Question: My site's homepage has a complex query that looks like this:
'''
SELECT karmalog.*, image.title as img_title, image.date_uploaded, imagefile.file_name as img_filename, imagefile.width as img_width, imagefile.height as img_height, imagefile.transferred as img_transferred, u1.uname as usr_name1, u2.uname as usr_name2, u1.avat_url as usr_avaturl1, u2.avat_url as usr_avaturl2, class.title as class_title,forum.id as f_id, forum.name as f_name, forum.icon, forumtopic.id as ft_id, forumtopic.subject
FROM karmalog
LEFT JOIN image on karmalog.event_type = 'image' and karmalog.object_id = image.id
LEFT JOIN imagefile on karmalog.object_id = imagefile.image_id and imagefile.type = 'smallthumb'
LEFT JOIN class on karmalog.event_type = 'class' and karmalog.object_id = class.num
LEFT JOIN user as u1 on karmalog.user_id = u1.id
LEFT JOIN user as u2 on karmalog.user_sec_id = u2.id
LEFT JOIN forumtopic on karmalog.object_id = forumtopic.id and karmalog.event IN ('FORUM_REPLY','FORUM_CREATE')
LEFT JOIN forum on forumtopic.forum_id = forum.id
WHERE karmalog.event IN ('EDIT_PROFILE','FAV_IMG_ADD','FOLLOW','COM_POST','IMG_UPLOAD','IMG_VOTE','LIST_VOTE','JOIN','CLASS_UP','CLASS_DOWN','LIST_CREATE','FORUM_REPLY','FORUM_CREATE','FORUM_SUBSCRIBE')
AND karmalog.delete=0
ORDER BY karmalog.date_created DESC, karmalog.id DESC
LIMIT 0,13
'''
I won't bore you with the exact details, but a short explanation: Basically this is a list of events that happened in the system, kind of like a stream. A event can be of several types and based on its type it needs to join in specific data from various tables.
Currently, this query takes 2 seconds to run but it will get slower over time as the amount of entries grows. Therefore I'm looking to optimize it. Here's the output of MYSQL explain:

My understanding of EXPLAIN is too limited to understand this. I would prefer to keep this query as is (instead of denormalizing it), yet to improve its performance using appropriate indices or other quick wins. Based on this explain output, is there anything you see that I can follow-up with?
Edit: as requested hereby the definition of the karmalog table:
'''
CREATE TABLE 'karmalog' (
'id' int(11) NOT NULL auto_increment,
'guid' char(36) default NULL,
'user_id' int(11) default NULL,
'user_sec_id' int(11) default NULL,
'event' enum('EDIT_PROFILE','EDIT_AVATAR','EDIT_EMAIL','EDIT_PASSWORD','FAV_IMG_ADD','FAV_IMG_ADDED','FAV_IMG_REMOVE','FAV_IMG_REMOVED','FOLLOW','FOLLOWED','UNFOLLOW','UNFOLLOWED','COM_POSTED','COM_POST','COM_VOTE','COM_VOTED','IMG_VOTED','IMG_UPLOAD','LIST_CREATE','LIST_DELETE','LIST_ADMINDELETE','LIST_VOTE','LIST_VOTED','IMG_UPD','IMG_RESTORE','IMG_UPD_LIC','IMG_UPD_MOD','IMG_UPD_MODERATED','IMG_VOTE','IMG_VOTED','TAG_FAV_ADD','CLASS_DOWN','CLASS_UP','IMG_DELETE','IMG_ADMINDELETE','IMG_ADMINDELETEFAV','SET_PASSWORD','IMG_RESTORED','IMG_VIEW','FORUM_CREATE','FORUM_DELETE','FORUM_ADMINDELETE','FORUM_REPLY','FORUM_DELETEREPLY','FORUM_ADMINDELETEREPLY','FORUM_SUBSCRIBE','FORUM_UNSUBSCRIBE','TAG_INFO_EDITED','JOIN') NOT NULL,
'event_type' enum('follow','tag','image','class','list','forum','user') NOT NULL,
'active' bit(1) NOT NULL,
'delete' bit(1) NOT NULL default '',
'object_id' int(11) default NULL,
'object_cache' varchar(1024) default NULL,
'karma_delta' int(11) NOT NULL,
'gold_delta' int(11) NOT NULL,
'newkarma' int(11) NOT NULL,
'newgold' int(11) NOT NULL,
'mail_processed' bit(1) NOT NULL default '',
'date_created' timestamp NOT NULL default '0000-00-00 00:00:00',
PRIMARY KEY ('id'),
KEY 'user_id' ('user_id'),
KEY 'user_sec_id' ('user_sec_id'),
KEY 'image_id' ('object_id'),
CONSTRAINT 'user_id' FOREIGN KEY ('user_id') REFERENCES 'user' ('id') ON DELETE SET NULL,
CONSTRAINT 'user_sec_id' FOREIGN KEY ('user_sec_id') REFERENCES 'user' ('id') ON DELETE SET NULL
) ENGINE=InnoDB DEFAULT CHARSET=utf8;
'''
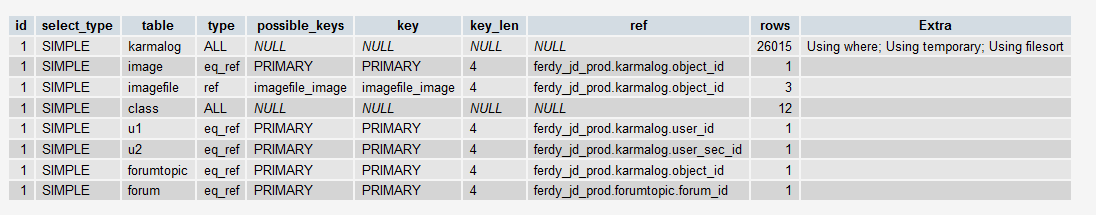
Answer: - First, you are probably missing a composite index on '(event_type, object_id)'. On second reading, disregard this. You may need such an index for other queries but not for this one (because of the 'ORDER BY ... LIMIT').- Second, you don't have an index on 'date_created' and you 'ORDER BY' this column. Add an index on this. Taking the 'WHERE' conditions in mind too, the best index may be the '(delete, date_created)' or the '(event, date_created)' or (probably best) the: '(event, delete, date_created)'.- Third, try to rewrite it like this:
(corrected):
'''
SELECT karmalog.*, image.title as img_title, image.date_uploaded, imagefile.file_name as img_filename, imagefile.width as img_width, imagefile.height as img_height, imagefile.transferred as img_transferred, u1.uname as usr_name1, u2.uname as usr_name2, u1.avat_url as usr_avaturl1, u2.avat_url as usr_avaturl2, class.title as class_title,forum.id as f_id, forum.name as f_name, forum.icon, forumtopic.id as ft_id, forumtopic.subject
FROM
( SELECT *
FROM karmalog
WHERE karmalog.event IN ('EDIT_PROFILE','FAV_IMG_ADD','FOLLOW','COM_POST','IMG_UPLOAD','IMG_VOTE','LIST_VOTE','JOIN','CLASS_UP','CLASS_DOWN','LIST_CREATE','FORUM_REPLY','FORUM_CREATE','FORUM_SUBSCRIBE')
AND karmalog.delete=0
ORDER BY karmalog.date_created DESC, karmalog.id DESC
LIMIT 0,13
) AS karmalog
LEFT JOIN image on karmalog.event_type = 'image' and karmalog.object_id = image.id
LEFT JOIN imagefile on karmalog.object_id = imagefile.image_id and imagefile.type = 'smallthumb'
LEFT JOIN class on karmalog.event_type = 'class' and karmalog.object_id = class.num
LEFT JOIN user as u1 on karmalog.user_id = u1.id
LEFT JOIN user as u2 on karmalog.user_sec_id = u2.id
LEFT JOIN forumtopic on karmalog.object_id = forumtopic.id and karmalog.event IN ('FORUM_REPLY','FORUM_CREATE')
LEFT JOIN forum on forumtopic.forum_id = forum.id
ORDER BY karmalog.date_created DESC, karmalog.id DESC
'''